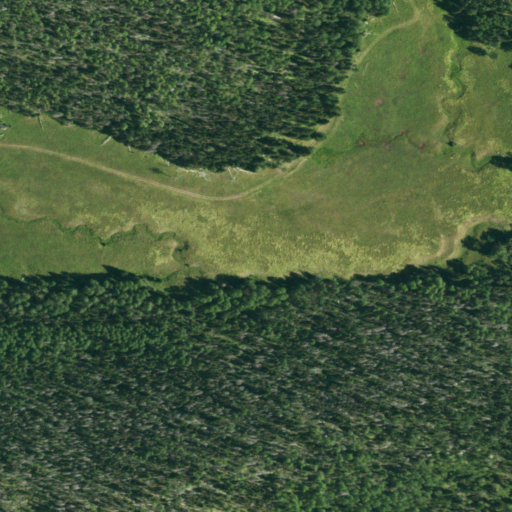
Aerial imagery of plain(s) in Colorado named Wilkens Park containing deciduous forest, evergreen forest, mixed forest, shrub, grassland, and herbaceous wetlands